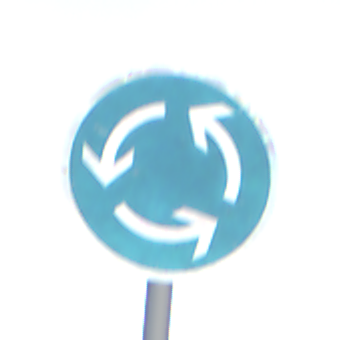
Verkehrszeichen: Kreisverkehr
Umgebung: Outdoor, Nature
Tageszeit: SunriseSunset
Wetter: PartlyCloudy
Licht: Natural
Jahreszeit: NotSpecified
Kontrast: LowContrast